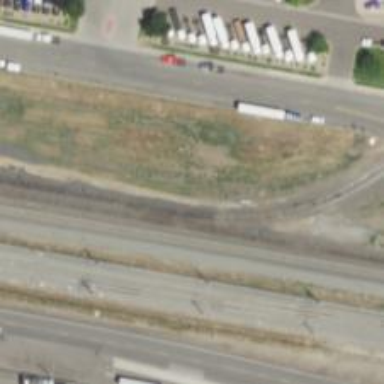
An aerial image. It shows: Railway spur junction.